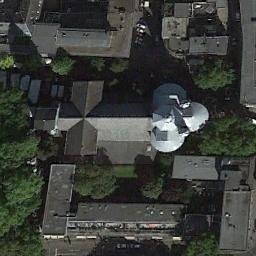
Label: church